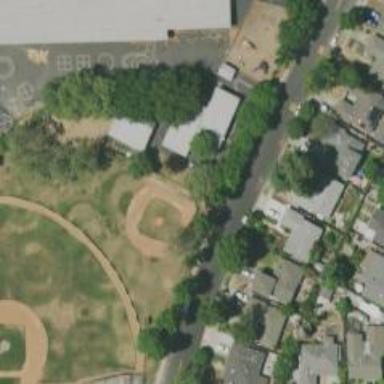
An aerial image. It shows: Baseball pitch for leisure land.